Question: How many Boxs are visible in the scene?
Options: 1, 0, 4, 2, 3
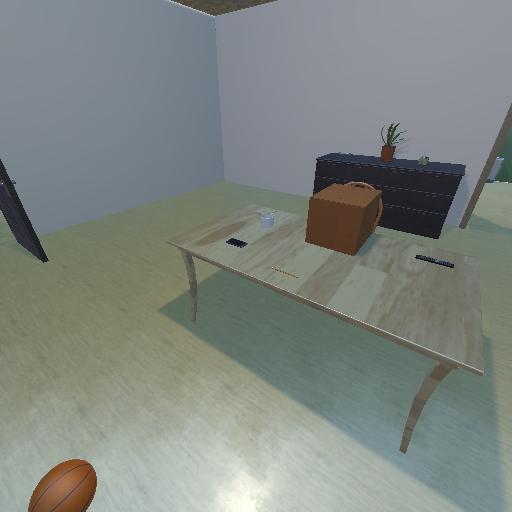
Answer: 1